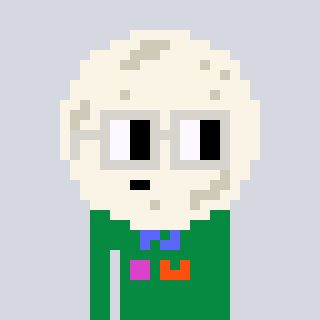
a pixel art character with square light gray glasses, a moon-shaped head and a green-colored body on a cool background